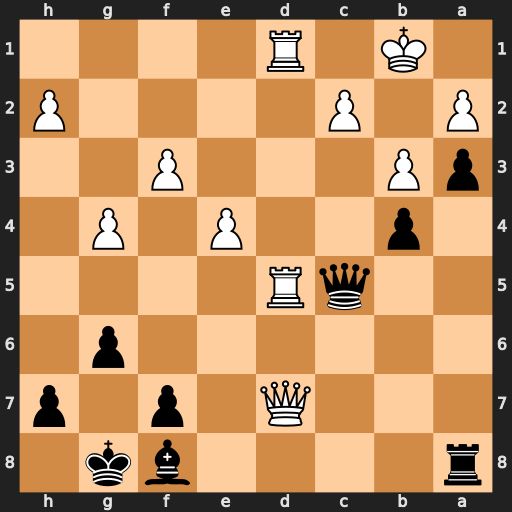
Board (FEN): r4bk1/3Q1p1p/6p1/2qR4/1p2P1P1/pP3P2/P1P4P/1K1R4
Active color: b
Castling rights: -
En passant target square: -
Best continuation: Qc3 Kc1 Rc8 Qxc8 Qxc8